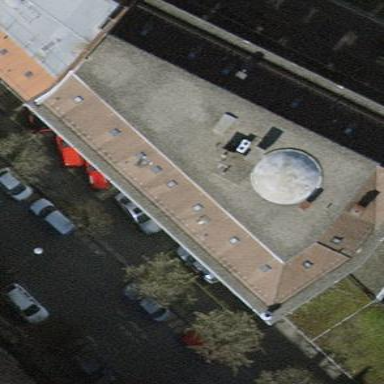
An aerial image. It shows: Commercial building.